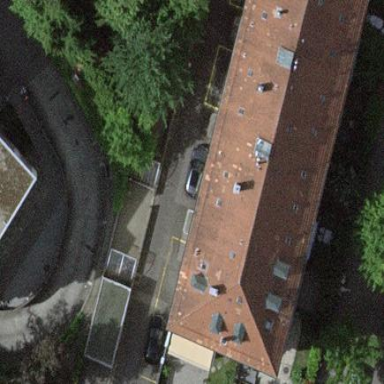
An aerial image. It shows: Beautiful apartment building with hipped roof covered in maroon roof tiles.